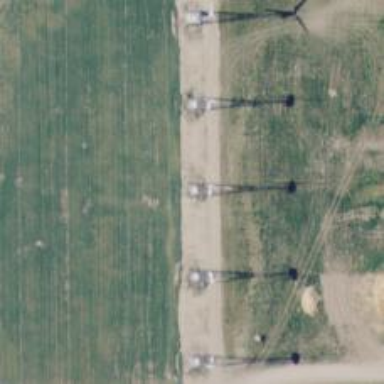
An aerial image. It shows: Wind generator using wind turbines of horizontal axis.